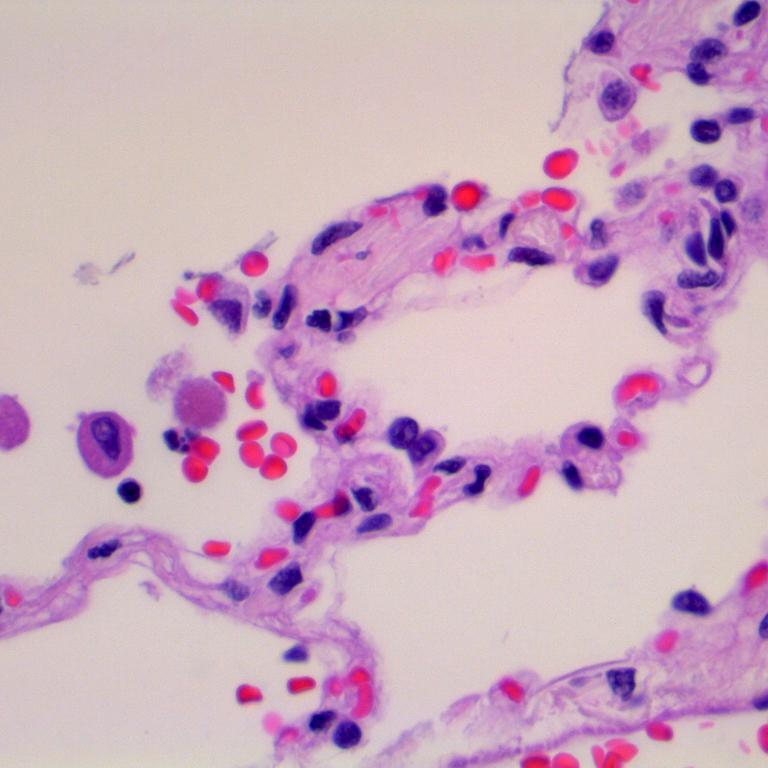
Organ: lung
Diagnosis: benign